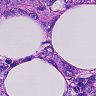
Metastatic tissue present: yes